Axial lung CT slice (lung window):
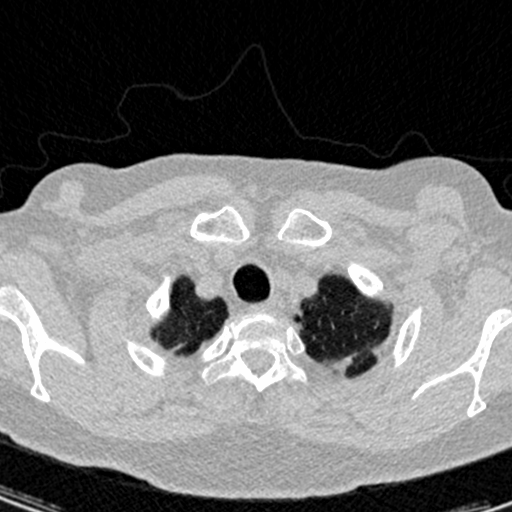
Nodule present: no